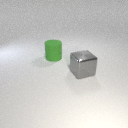
large gray metal cube to the right of large green rubber cylinder